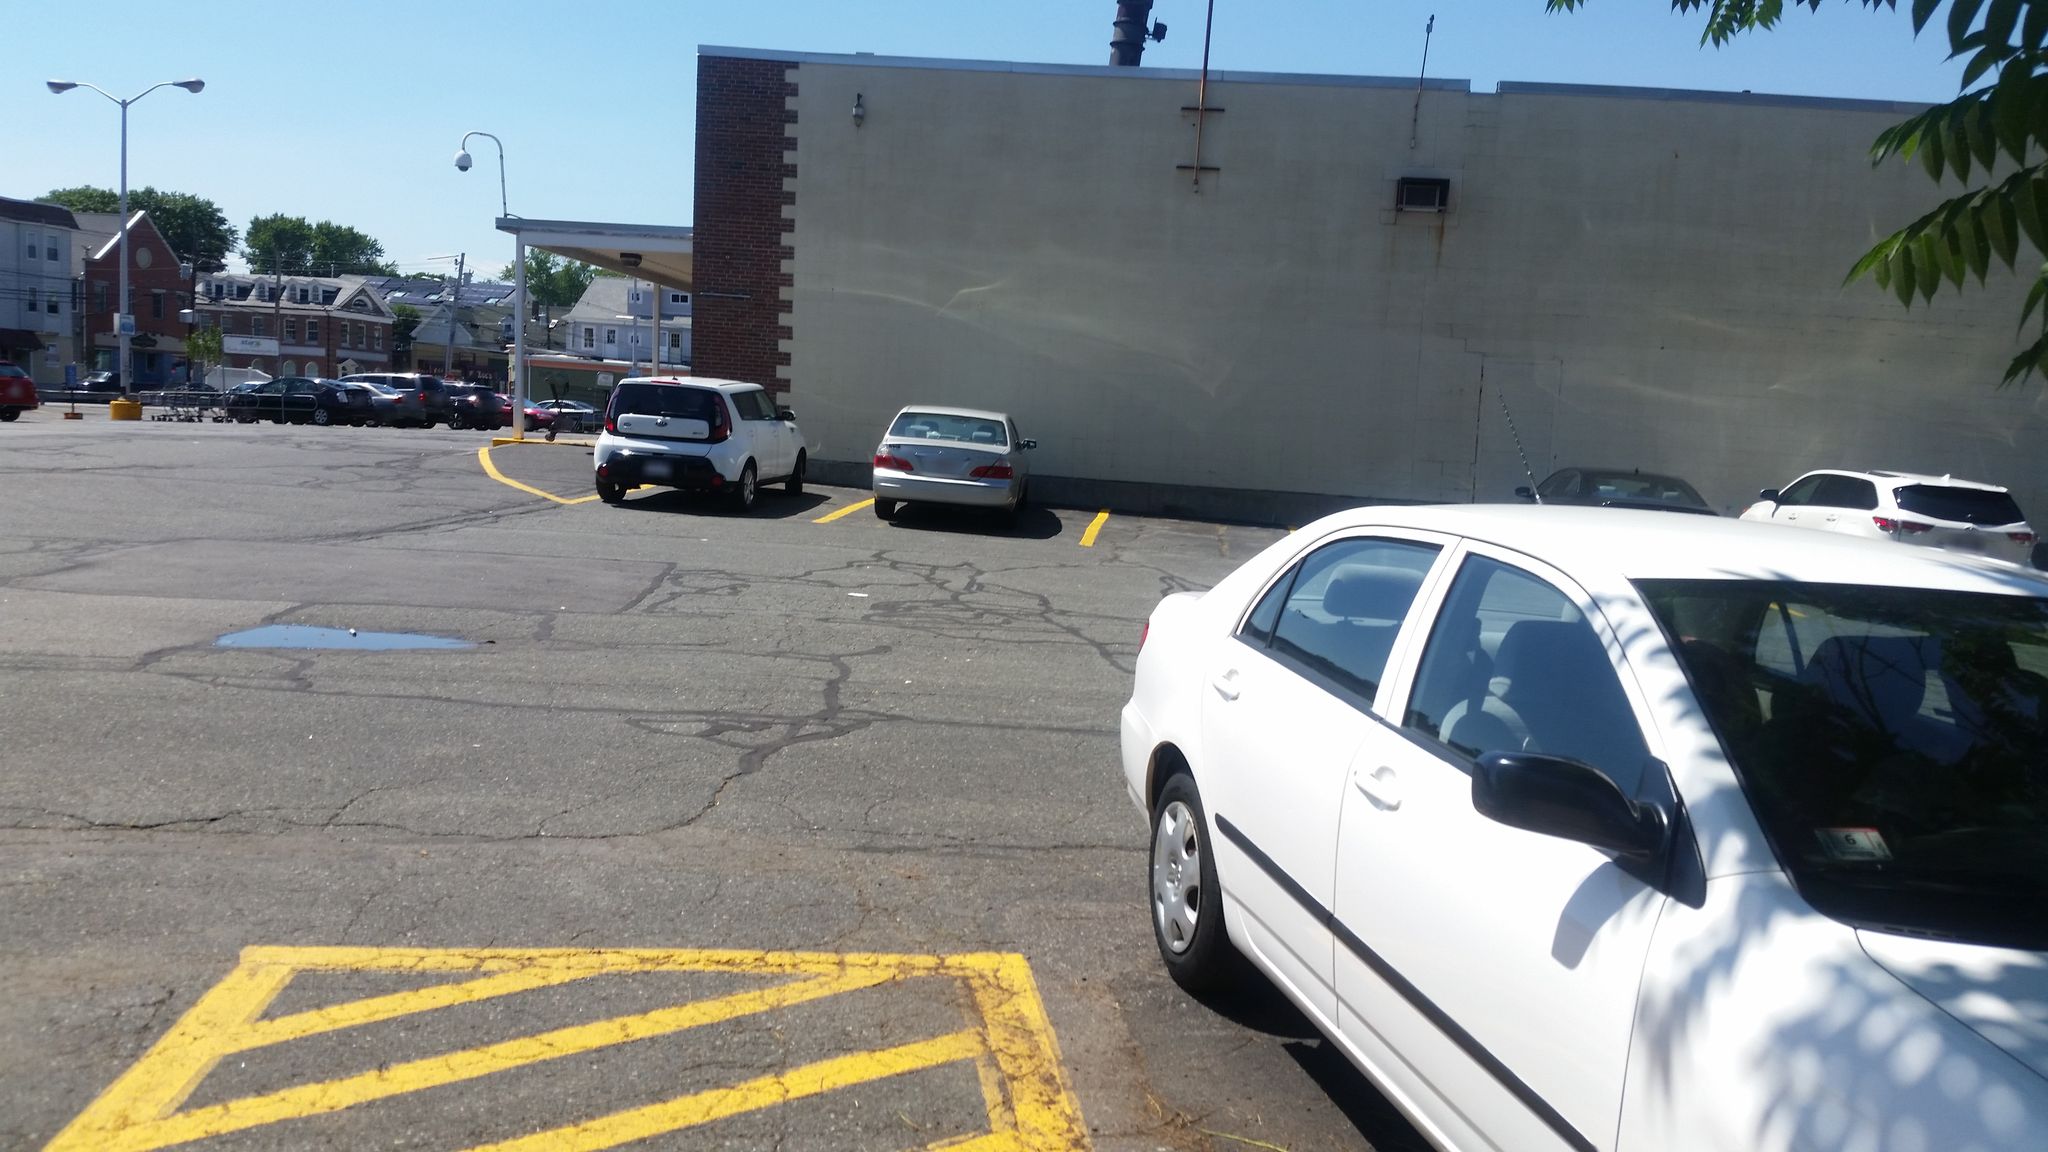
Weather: clear
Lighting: day
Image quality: good
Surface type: walking surface
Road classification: residential, footway
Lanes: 2
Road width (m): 7.3
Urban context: urban centre
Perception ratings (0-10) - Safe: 1.36, Lively: 4.4, Beautiful: 1.31, Boring: 1.67, Depressing: 4.7, Wealthy: 1.83